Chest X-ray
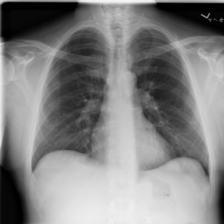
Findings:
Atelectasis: negative
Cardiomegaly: negative
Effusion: negative
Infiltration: negative
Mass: negative
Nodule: negative
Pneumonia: negative
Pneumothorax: negative
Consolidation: negative
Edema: negative
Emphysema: negative
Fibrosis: negative
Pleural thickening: negative
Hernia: negative